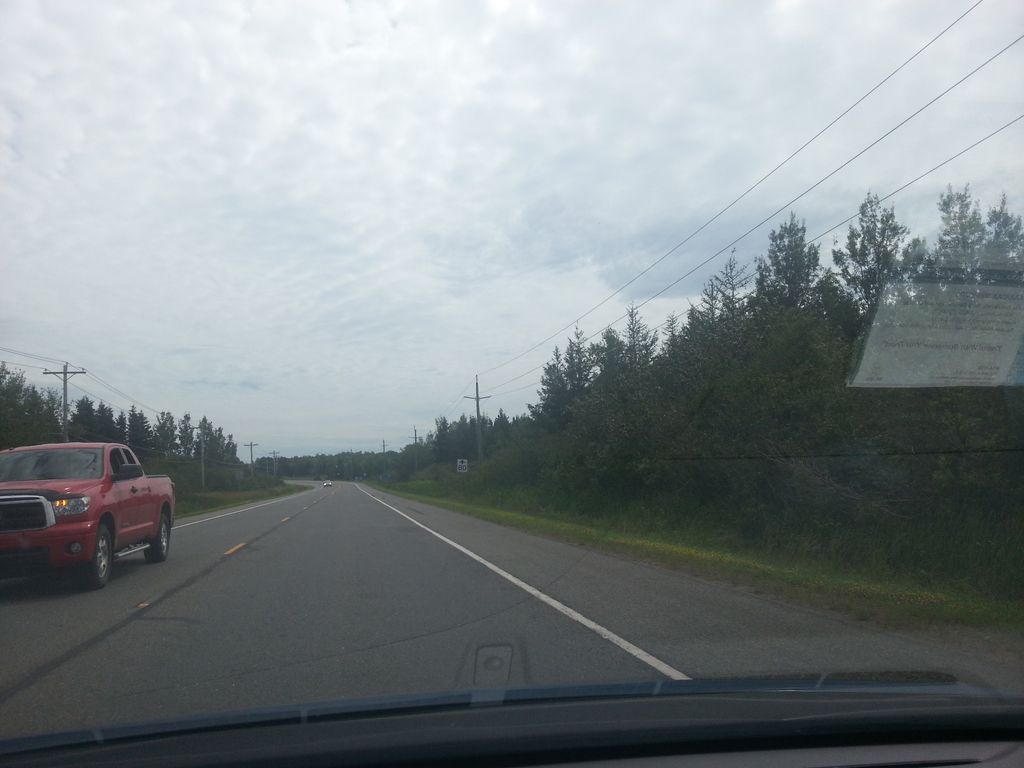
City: charlottetown